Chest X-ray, PA view. Patient: 70 years old, sex M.
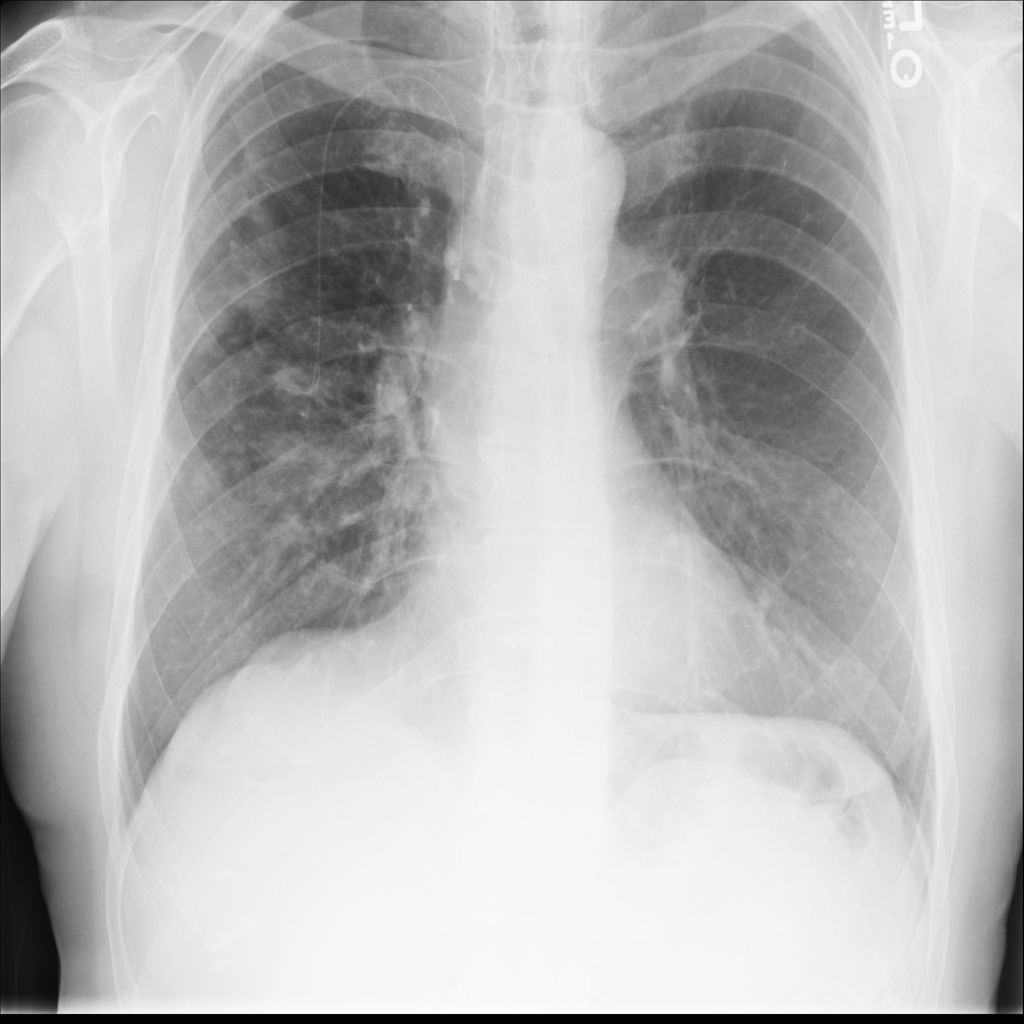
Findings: No Finding